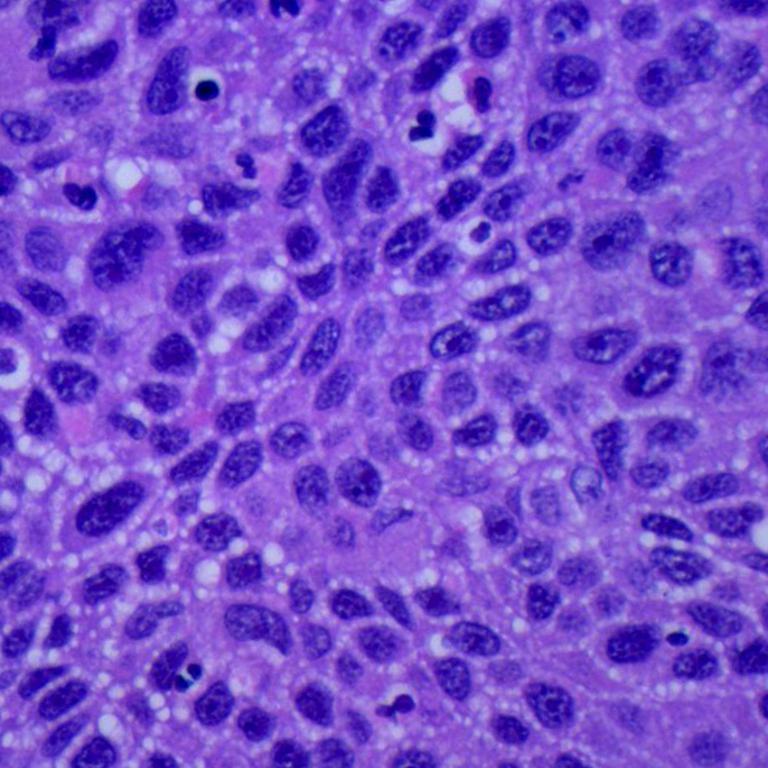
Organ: lung
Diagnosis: squamous carcinomas